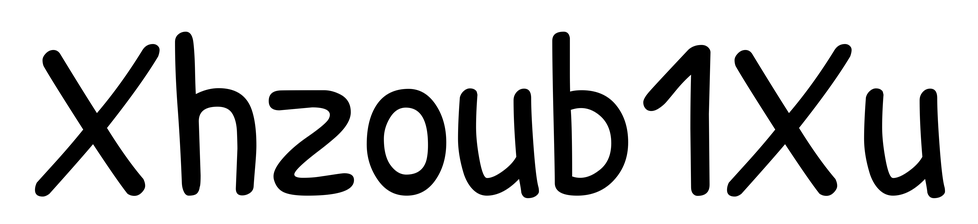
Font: PatrickHand-Regular